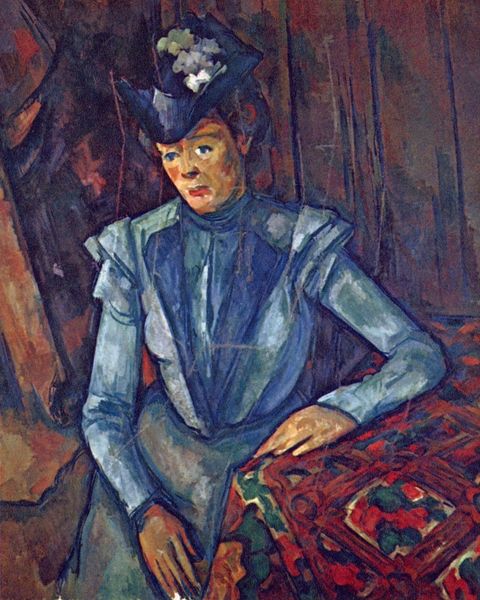
Titel: Porträt einer Dame in Blau
Künstler: Paul Cézanne
Standort: Sankt Petersburg
Institution: Eremitage
Schlagwörter: blau, gemälde, hand, kopf, weiß, cezanne, grün, impressionismus, sitzen, ausschnitt, blume, blumen, braun, brust, bunt, elegant, finger, frankreich, frau, frisur, hell, hintergrund, holz, hut, kleid, licht, mund, nase, orange, profil, raum, stützen, tisch, türkis, blick, blüten, dame, rot, tuch, expressionismus, malerei, muster, ornament, rock, teppich, alt, jacke, wand, arm, arme, augen, bluse, falten, gesicht, kragen, trauer, ärmel, bildnis, hände, innenraum, portrait, porträt, tischdecke, tischtuch, vorhang, öl, auge, gewand, sitzend, stoff, stoffe, tücher, decke, frontal, lippen, rosa, schulter, schultern, traurig, hellblau, taille, dutt, farbig, wangen, moderne, leer, modern, lila, van gogh, jugendstil, sitzende, dekor, sitzt, hochgesteckt, stube, hochsteckfrisur, wange, flieder, konturen, küche, abwesend, paul cezanne, aufgestützt, rollkragen, zentrum, holzwand, verkrampft, teppisch, ornamentik, trauern, vertäfelung, bund, vorhnag, vorne, marc, fra, depression, misstrauisch, klaied, melancholoe, tücher stoffe, treuer, tischkleid